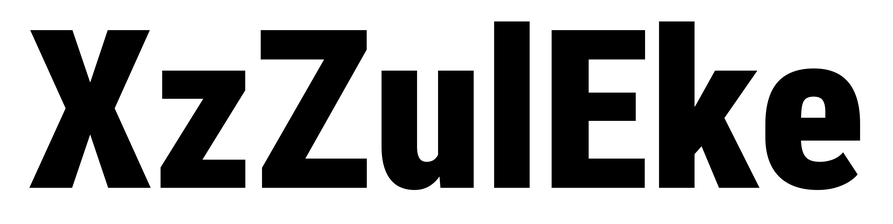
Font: Roboto_Condensed_Black